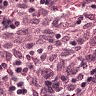
Metastatic tissue present: no